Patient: sex M, age 65
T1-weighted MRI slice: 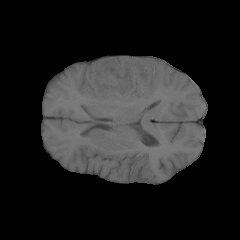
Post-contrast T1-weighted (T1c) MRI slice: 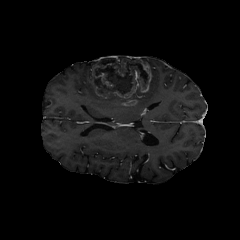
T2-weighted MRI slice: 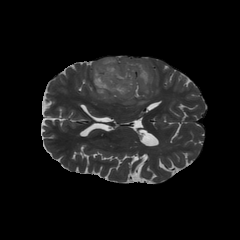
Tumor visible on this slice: yes
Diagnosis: Glioblastoma, IDH-wildtype
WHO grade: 4